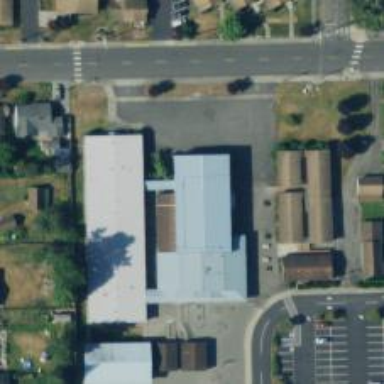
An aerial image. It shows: School.